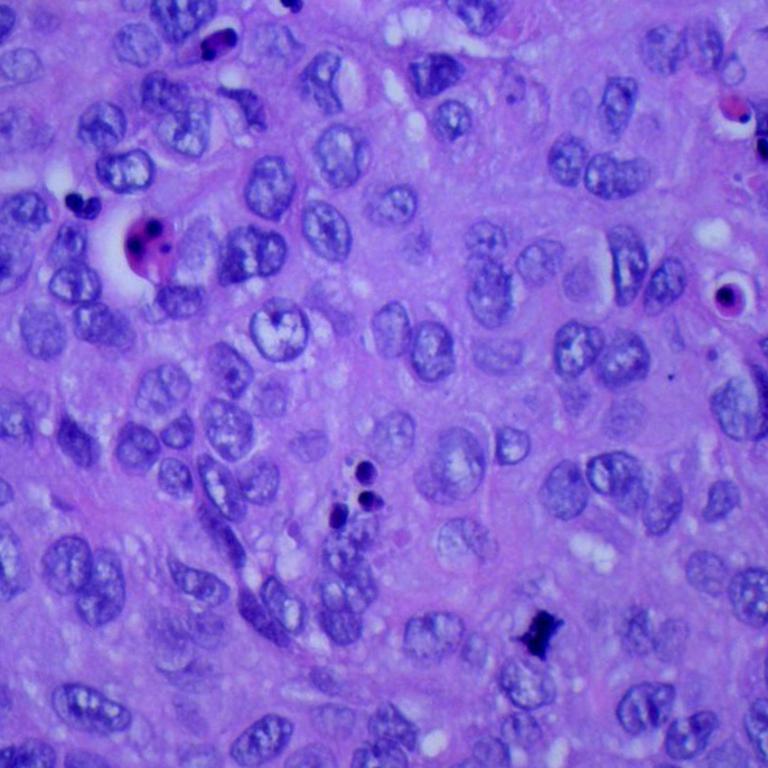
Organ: lung
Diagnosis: squamous carcinomas